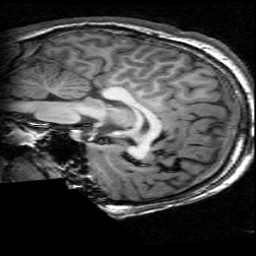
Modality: T1w
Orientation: sagittal
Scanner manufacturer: ge
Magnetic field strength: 3 T
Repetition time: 0.009 s
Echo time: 0.001828 s